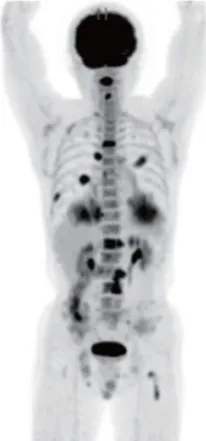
Baseline data: (A) Positron emission tomography-computed tomography (PET-CT) image.
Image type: radiology (pet)